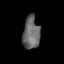
Tissue: skin
Cell type: Fibroblasts
Senescence score: 0.7191
Nuclear area (px): 542
Mean DAPI intensity: 102.987